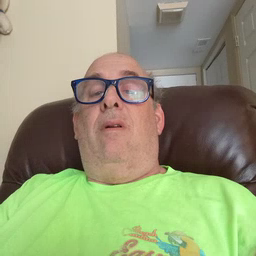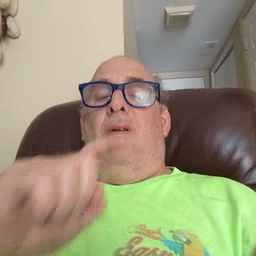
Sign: gift